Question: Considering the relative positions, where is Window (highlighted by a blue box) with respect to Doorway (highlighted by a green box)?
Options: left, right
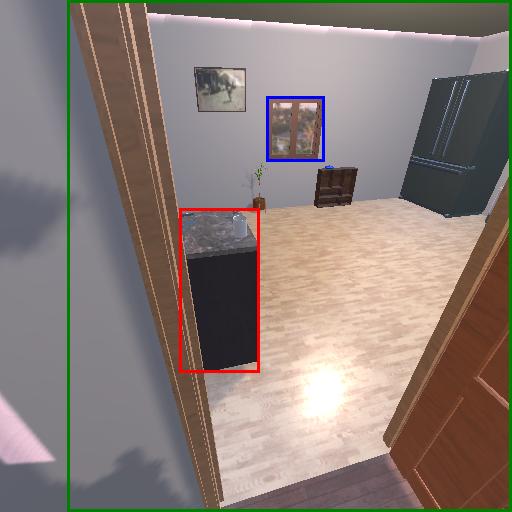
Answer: left